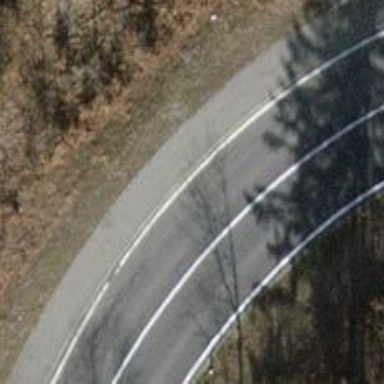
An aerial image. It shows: Asphalt sidewalk along the footway.